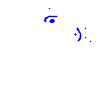
Particle: electron